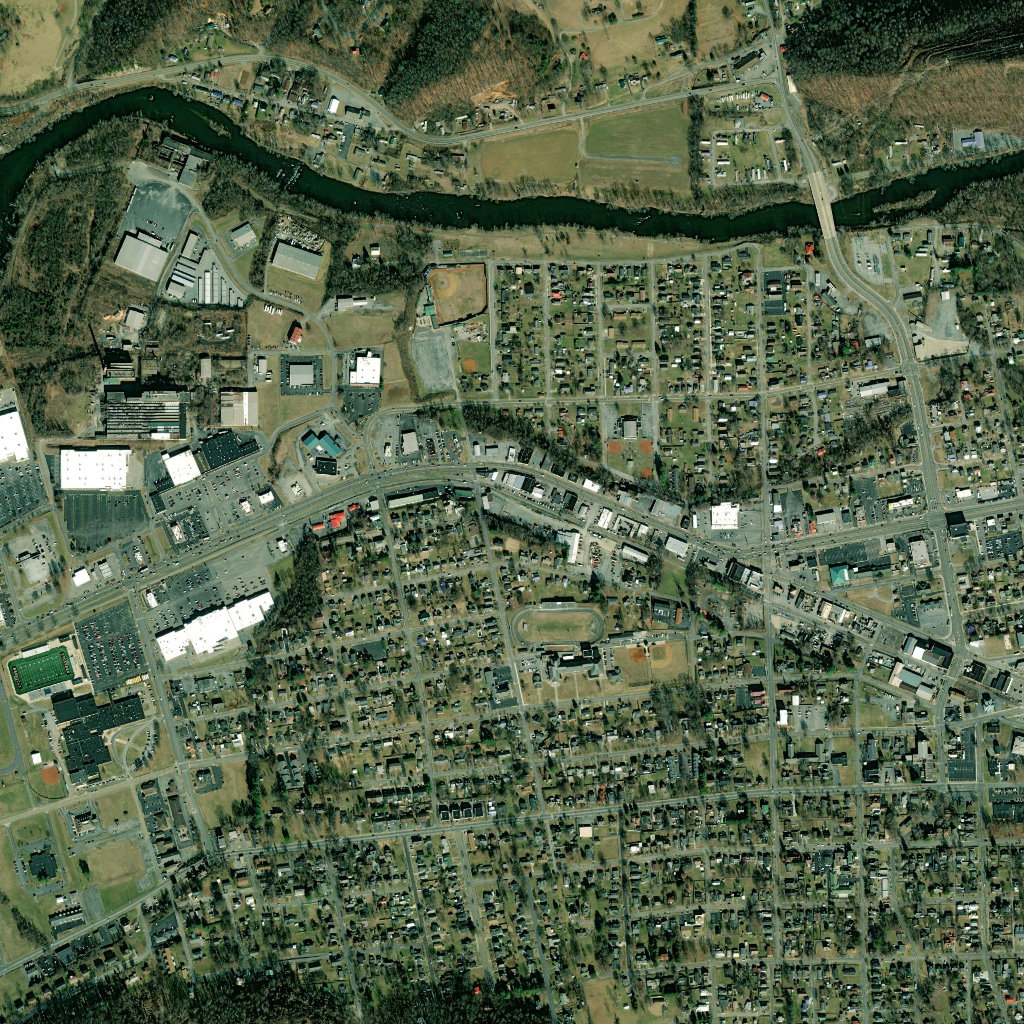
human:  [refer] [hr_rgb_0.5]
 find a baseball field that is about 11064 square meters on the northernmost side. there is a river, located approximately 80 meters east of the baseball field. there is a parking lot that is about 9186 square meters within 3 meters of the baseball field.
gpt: <box>[[42, 26, 47, 31, 0]]</box>

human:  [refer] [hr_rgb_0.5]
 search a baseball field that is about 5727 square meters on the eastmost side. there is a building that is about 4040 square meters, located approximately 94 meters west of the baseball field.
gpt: <box>[[63, 62, 67, 66, 0]]</box>